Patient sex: M
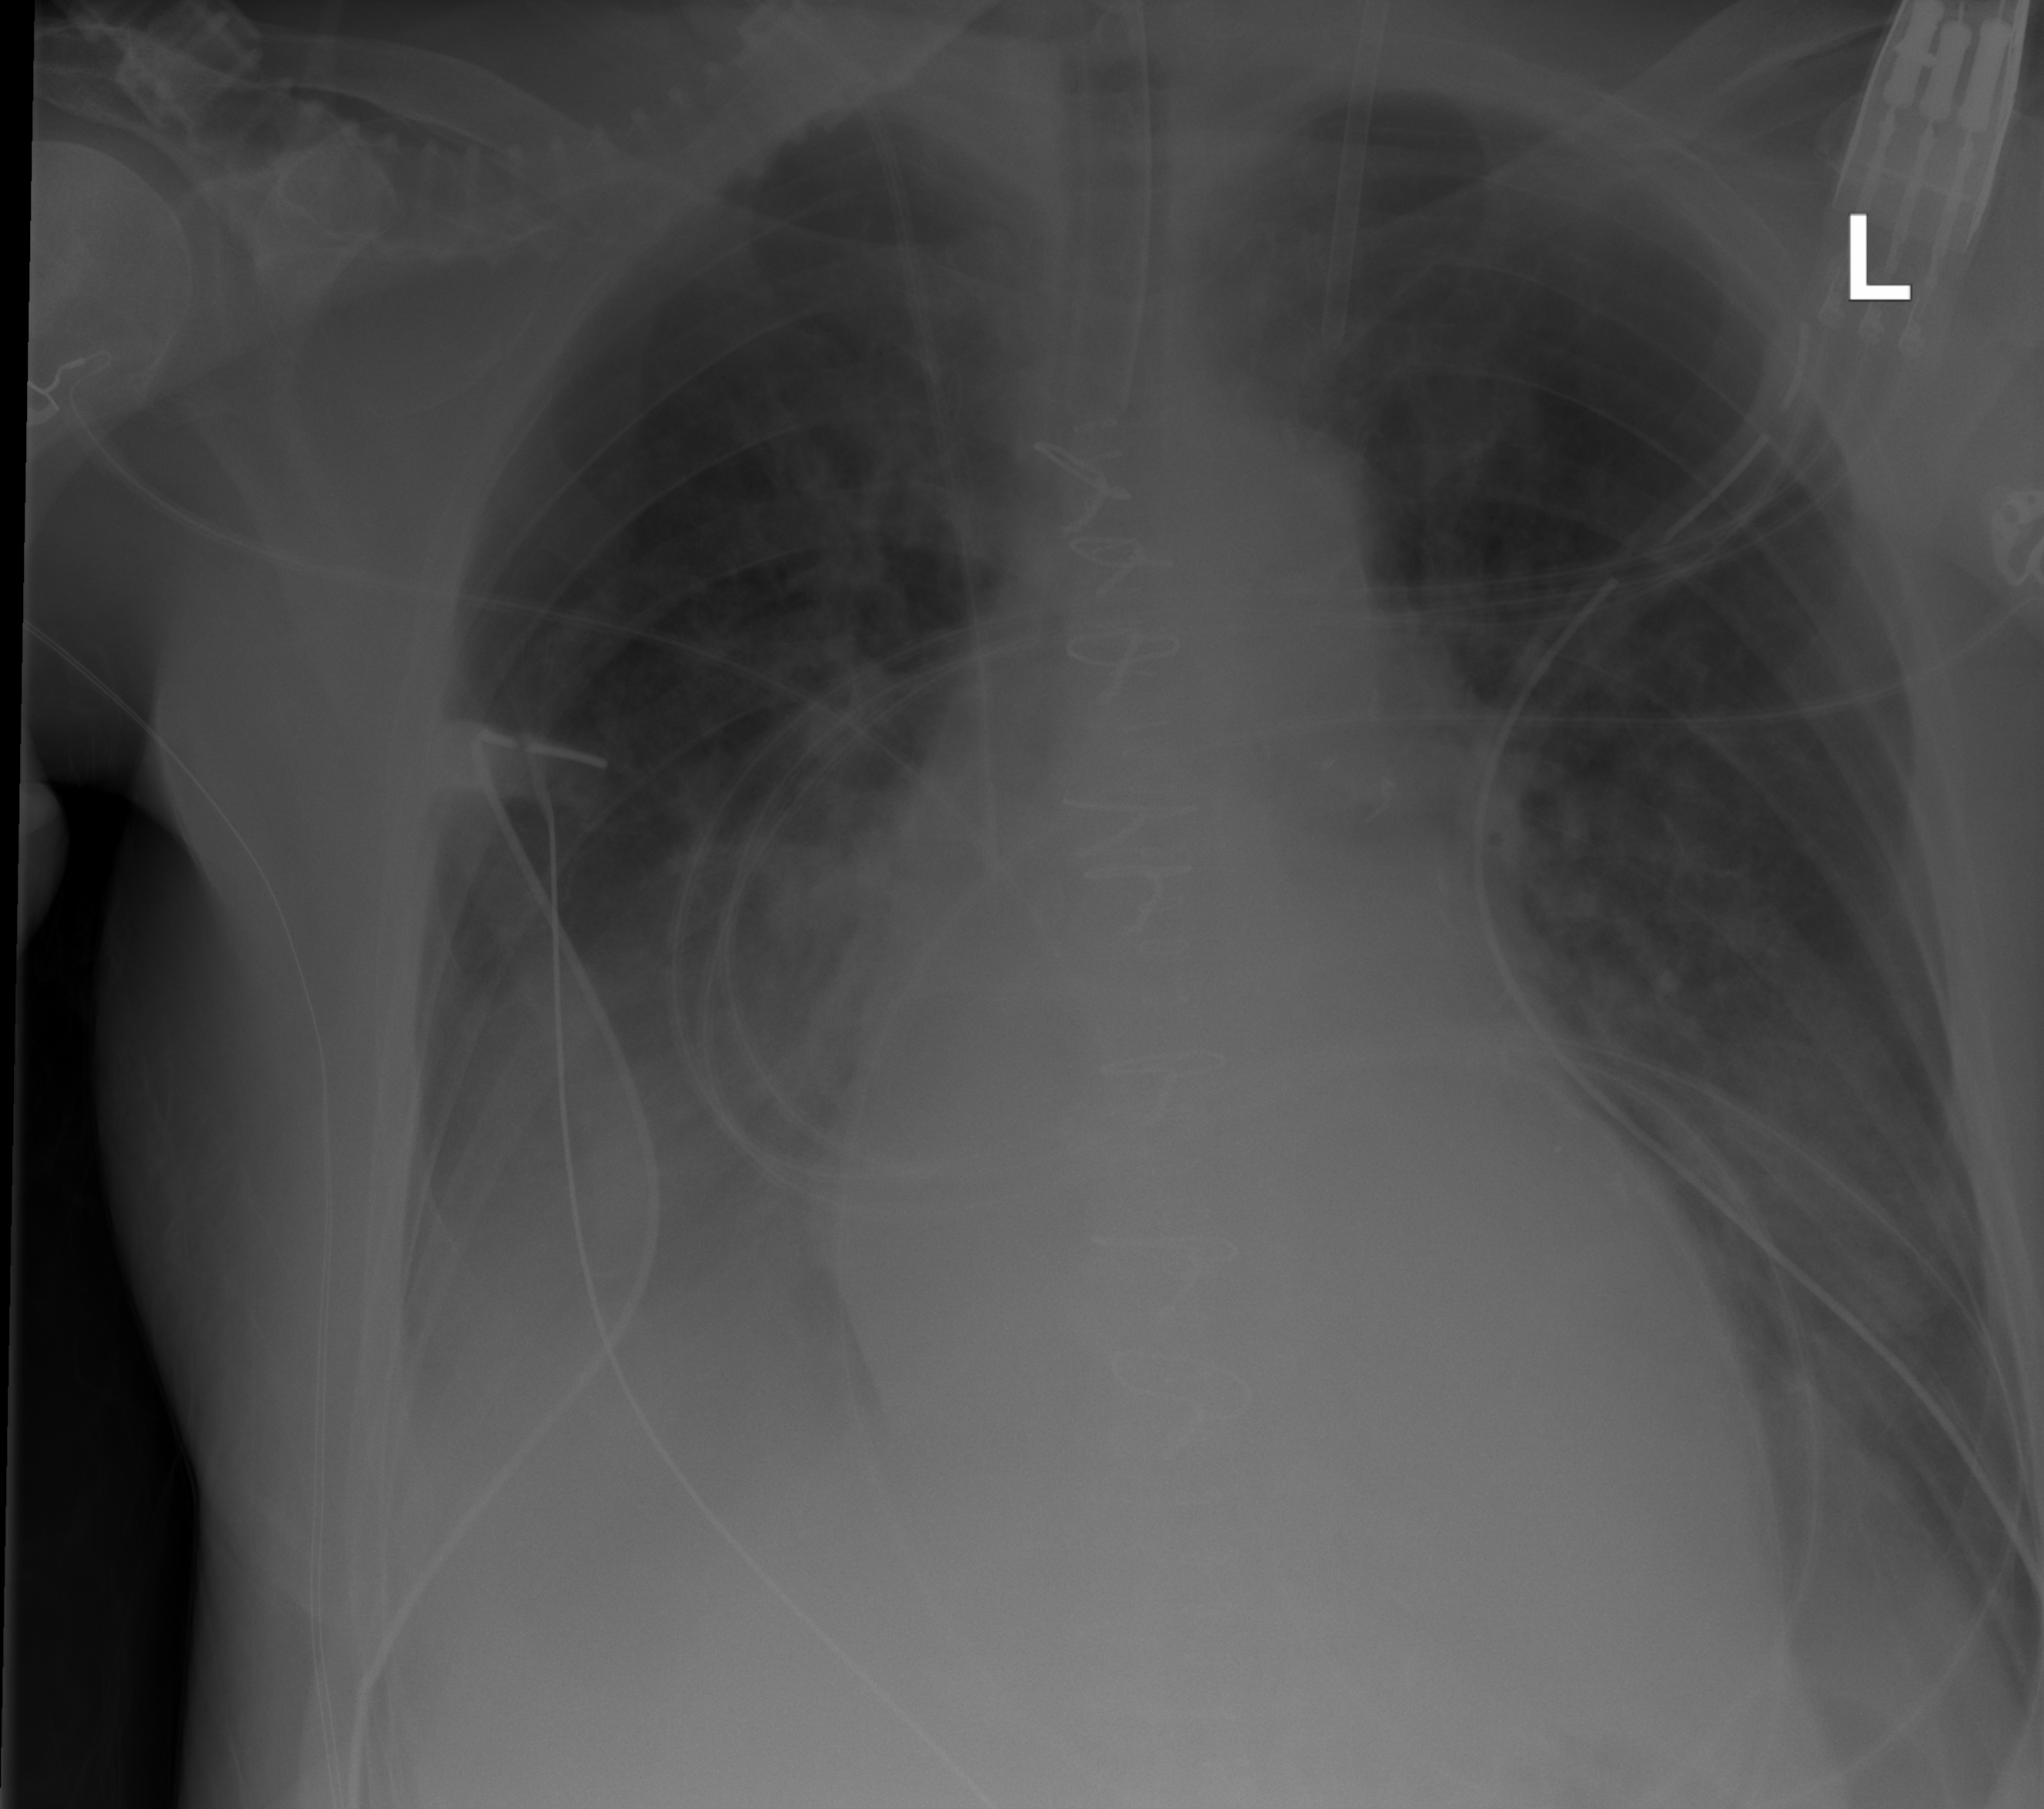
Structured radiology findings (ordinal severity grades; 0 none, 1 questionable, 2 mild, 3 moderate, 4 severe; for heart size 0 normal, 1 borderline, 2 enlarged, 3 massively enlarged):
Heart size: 1
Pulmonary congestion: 0
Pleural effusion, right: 2
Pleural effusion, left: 0
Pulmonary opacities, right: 0
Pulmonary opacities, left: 2
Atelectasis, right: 3
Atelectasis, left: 0